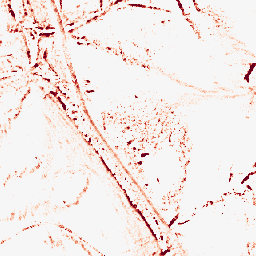
Category: morphological
Decomposition family: morphological_diamond
Decomposition parameters: operation: opening
radius: 3
Upsampling method: nearest
Upsampling parameters: scale: 4
Upsampling scale: 4